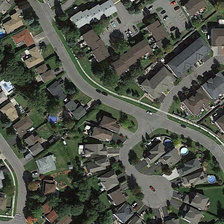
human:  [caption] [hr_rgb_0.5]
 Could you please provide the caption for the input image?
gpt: this residential area is separated by curved roads with lawns and trees .

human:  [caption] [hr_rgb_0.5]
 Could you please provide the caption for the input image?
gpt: roads wind through the residential area where houses on the lawns lined up orderly .

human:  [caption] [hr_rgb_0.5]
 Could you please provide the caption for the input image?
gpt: roads wind through the residential area where houses on the lawns lined up orderly .

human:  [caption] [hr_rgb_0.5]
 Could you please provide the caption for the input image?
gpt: roads wind through the residential area where houses on the lawns lined up orderly .

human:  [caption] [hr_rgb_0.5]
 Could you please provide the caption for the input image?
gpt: many buildings and green trees are in a dense residential area .